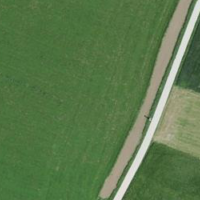
EUNIS habitat code: 25
Species observed at this site:
Fagopyrum esculentum